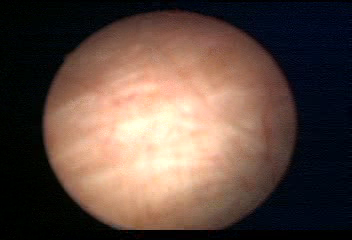
Modality: WLC
Class: Normal mucosa
Bladder cancer association: No